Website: macys
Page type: customer-info-address
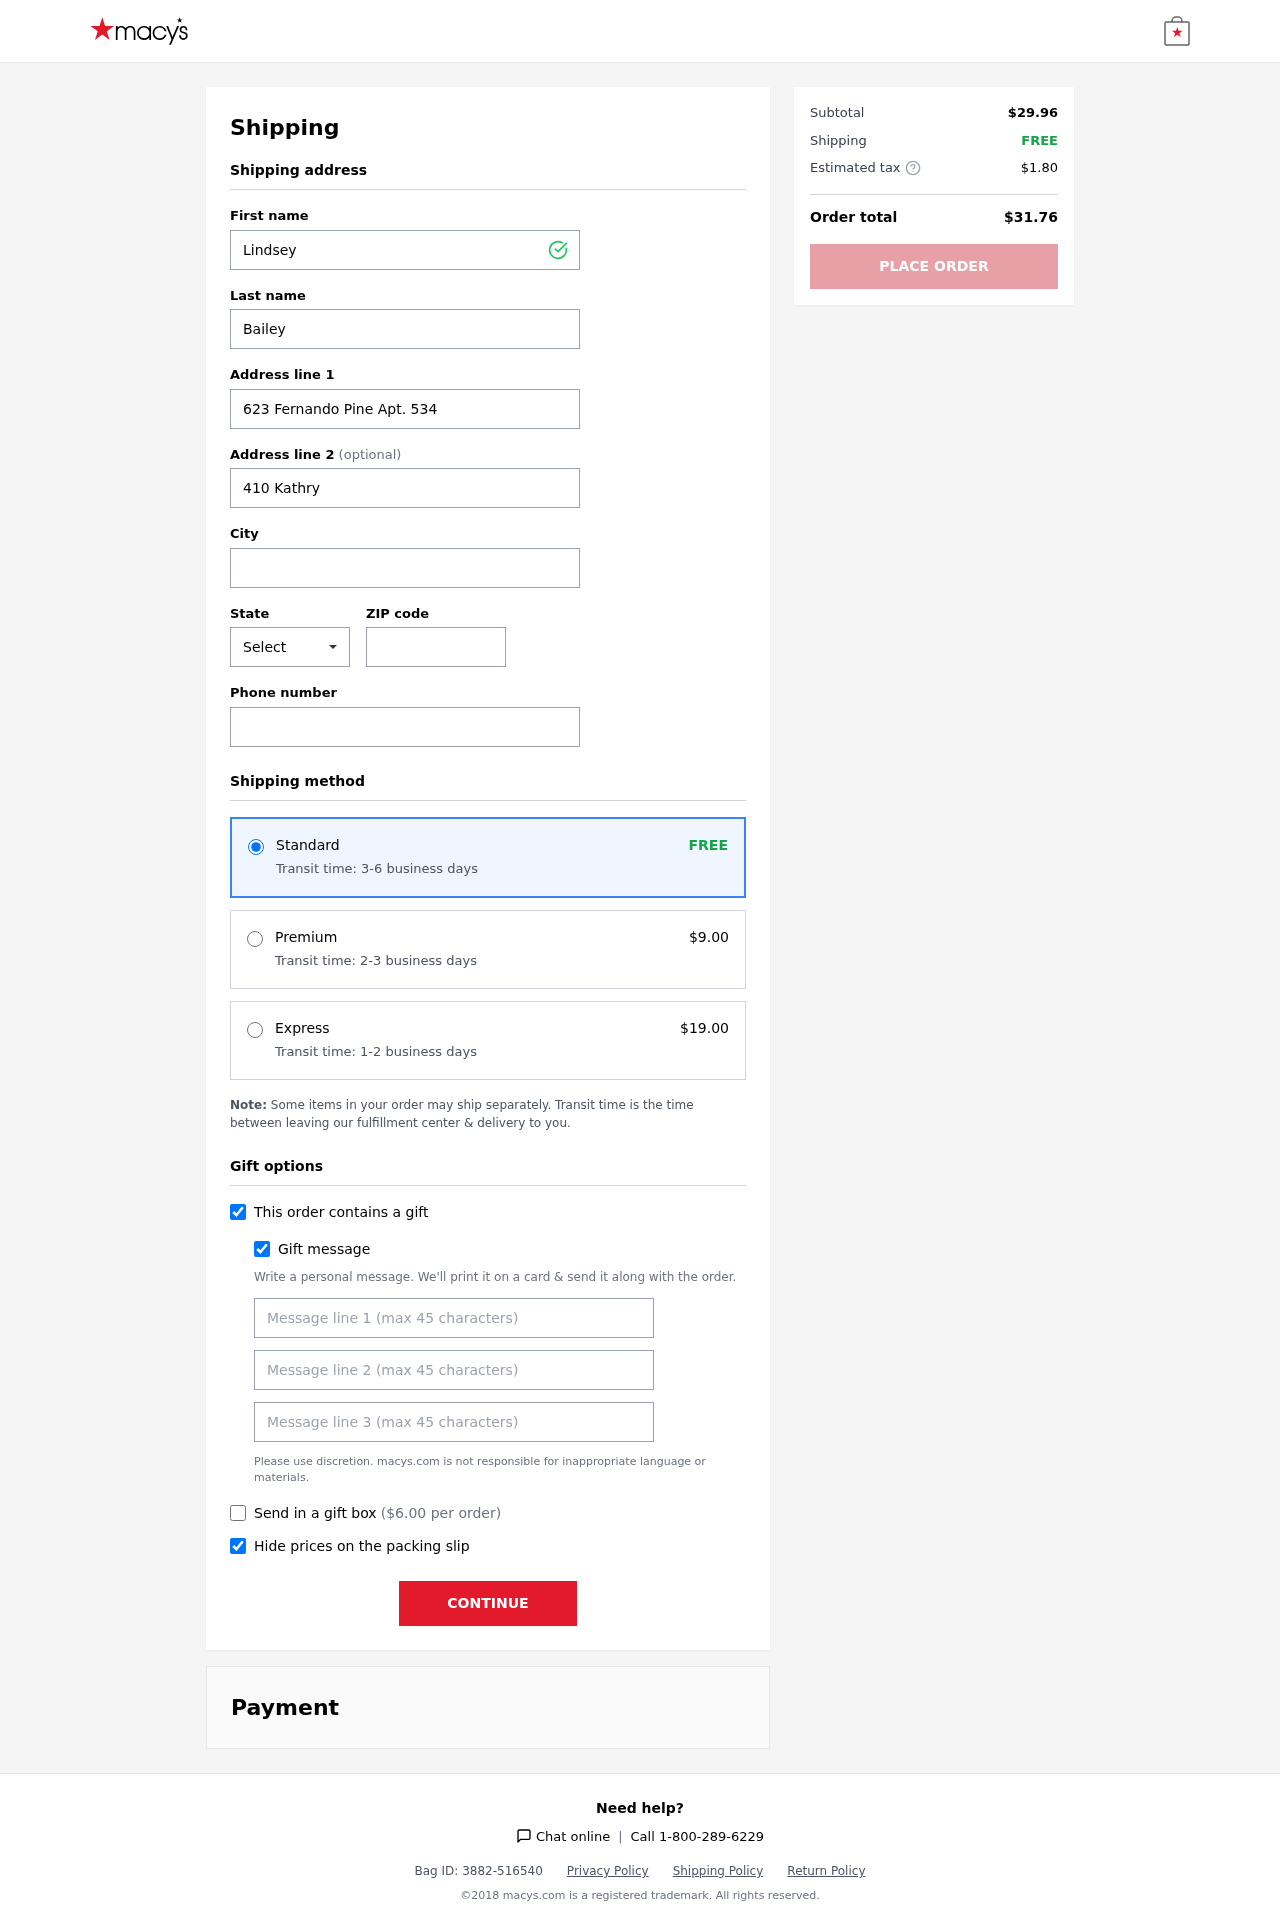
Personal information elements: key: PII_CITY
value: Laurenmouth
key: PII_FIRSTNAME
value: Lindsey
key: PII_GIFT_MESSAGE
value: Hey Ronald! I thought you could use a little extra relaxation this season, so I picked up something special to help you unwind. Can't wait to hear how you enjoy it! Lindsey
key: PII_LASTNAME
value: Bailey
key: PII_PHONE
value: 5673578630
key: PII_POSTCODE
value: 42389
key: PII_STATE_ABBR
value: WI
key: PII_STREET
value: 623 Fernando Pine Apt. 534
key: PII_STREET2
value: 410 Kathryn Isle
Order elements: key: ORDER_SHIPPING_STANDARD
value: FREE
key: ORDER_SHIPPING_STANDARD_TIME
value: Transit time: 3-6 business days
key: ORDER_SHIPPING_PREMIUM
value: $9.00
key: ORDER_SHIPPING_PREMIUM_TIME
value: Transit time: 2-3 business days
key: ORDER_SHIPPING_EXPRESS
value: $19.00
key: ORDER_SHIPPING_EXPRESS_TIME
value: Transit time: 1-2 business days
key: ORDER_GIFT_BOX_FEE
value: $6.00
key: ORDER_SUBTOTAL
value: $29.96
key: ORDER_SHIPPING_COST
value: FREE
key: ORDER_TAX
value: $1.80
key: ORDER_TOTAL
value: $31.76